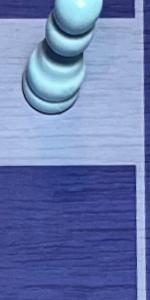
Label: Empty